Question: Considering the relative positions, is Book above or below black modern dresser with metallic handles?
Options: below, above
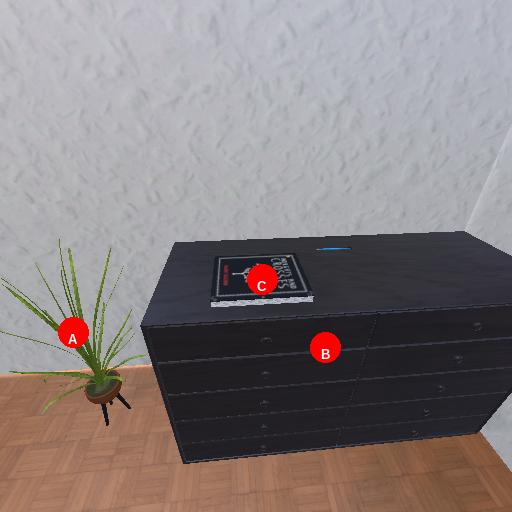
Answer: below